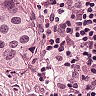
Metastatic tissue present: yes